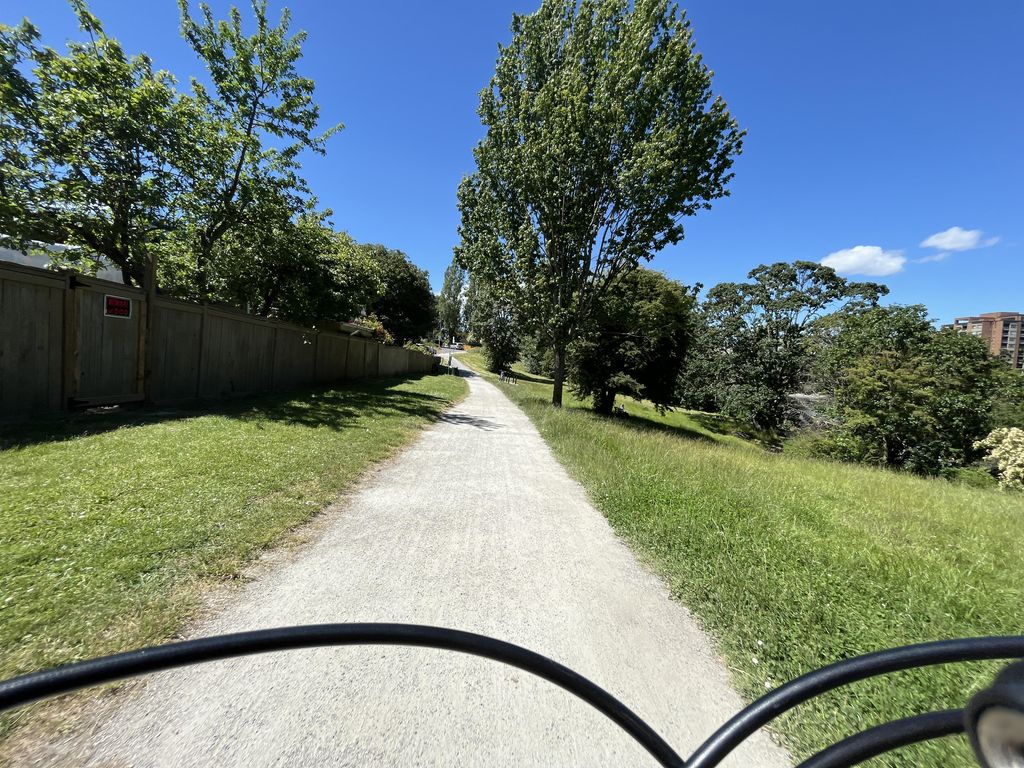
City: victoria